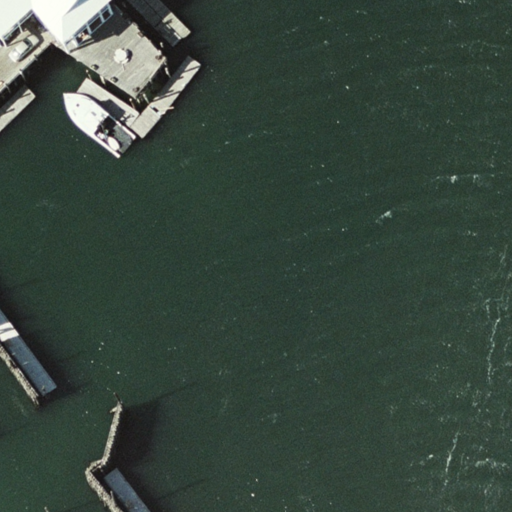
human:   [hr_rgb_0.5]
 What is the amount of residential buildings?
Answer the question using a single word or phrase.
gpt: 1

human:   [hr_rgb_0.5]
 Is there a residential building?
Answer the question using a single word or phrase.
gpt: yes

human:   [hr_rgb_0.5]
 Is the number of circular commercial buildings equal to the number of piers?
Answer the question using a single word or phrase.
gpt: no

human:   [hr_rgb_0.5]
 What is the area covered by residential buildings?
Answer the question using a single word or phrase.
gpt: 47m2

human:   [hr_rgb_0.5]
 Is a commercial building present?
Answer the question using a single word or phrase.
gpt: no

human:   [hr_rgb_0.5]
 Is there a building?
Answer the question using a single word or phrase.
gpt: yes

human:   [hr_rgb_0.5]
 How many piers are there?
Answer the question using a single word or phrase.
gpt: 1

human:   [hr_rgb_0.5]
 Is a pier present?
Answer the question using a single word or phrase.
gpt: yes

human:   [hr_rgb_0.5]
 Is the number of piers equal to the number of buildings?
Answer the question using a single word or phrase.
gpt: yes

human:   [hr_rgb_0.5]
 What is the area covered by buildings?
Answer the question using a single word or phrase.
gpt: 47m2

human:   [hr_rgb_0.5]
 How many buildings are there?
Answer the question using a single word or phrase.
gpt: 1

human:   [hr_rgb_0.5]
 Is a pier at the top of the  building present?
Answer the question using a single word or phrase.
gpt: no

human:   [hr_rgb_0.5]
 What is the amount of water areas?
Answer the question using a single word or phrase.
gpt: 0

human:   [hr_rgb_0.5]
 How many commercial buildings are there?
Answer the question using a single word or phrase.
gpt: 0

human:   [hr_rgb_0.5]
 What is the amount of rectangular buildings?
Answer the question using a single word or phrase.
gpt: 1

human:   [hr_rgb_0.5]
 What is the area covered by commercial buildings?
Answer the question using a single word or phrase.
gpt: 0m2

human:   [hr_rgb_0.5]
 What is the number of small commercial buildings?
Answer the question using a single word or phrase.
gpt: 0

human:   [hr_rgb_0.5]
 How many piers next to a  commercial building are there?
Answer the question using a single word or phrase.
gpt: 0

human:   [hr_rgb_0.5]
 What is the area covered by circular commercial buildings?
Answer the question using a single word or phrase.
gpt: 0m2

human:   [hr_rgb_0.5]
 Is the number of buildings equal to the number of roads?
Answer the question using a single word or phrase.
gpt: no

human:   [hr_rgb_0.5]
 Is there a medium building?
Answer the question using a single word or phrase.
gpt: no

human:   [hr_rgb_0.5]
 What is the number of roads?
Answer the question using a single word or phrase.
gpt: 0

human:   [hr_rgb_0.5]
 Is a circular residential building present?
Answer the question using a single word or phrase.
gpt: no

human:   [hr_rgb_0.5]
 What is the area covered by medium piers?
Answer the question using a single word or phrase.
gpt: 0m2

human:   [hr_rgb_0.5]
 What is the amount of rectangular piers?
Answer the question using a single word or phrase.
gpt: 0

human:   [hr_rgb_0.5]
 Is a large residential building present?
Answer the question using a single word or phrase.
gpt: no

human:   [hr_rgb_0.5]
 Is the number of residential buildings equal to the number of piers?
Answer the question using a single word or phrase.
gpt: yes

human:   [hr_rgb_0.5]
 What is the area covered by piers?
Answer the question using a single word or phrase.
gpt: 5761m2

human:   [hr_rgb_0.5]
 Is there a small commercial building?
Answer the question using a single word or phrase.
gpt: no

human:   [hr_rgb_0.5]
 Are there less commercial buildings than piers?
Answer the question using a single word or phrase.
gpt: yes

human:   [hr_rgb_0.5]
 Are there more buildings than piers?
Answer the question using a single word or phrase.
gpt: no

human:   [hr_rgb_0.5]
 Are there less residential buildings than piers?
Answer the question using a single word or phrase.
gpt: no

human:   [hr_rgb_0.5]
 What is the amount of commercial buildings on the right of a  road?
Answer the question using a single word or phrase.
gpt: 0

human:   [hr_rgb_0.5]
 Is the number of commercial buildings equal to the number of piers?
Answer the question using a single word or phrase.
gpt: no

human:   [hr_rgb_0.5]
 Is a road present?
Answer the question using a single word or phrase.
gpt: no

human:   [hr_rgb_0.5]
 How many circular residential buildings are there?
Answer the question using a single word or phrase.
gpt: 0

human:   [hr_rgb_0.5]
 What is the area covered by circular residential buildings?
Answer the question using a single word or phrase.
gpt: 0m2

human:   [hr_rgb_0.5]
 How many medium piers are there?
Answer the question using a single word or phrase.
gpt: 0

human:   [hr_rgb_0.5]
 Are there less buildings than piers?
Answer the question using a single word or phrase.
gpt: no

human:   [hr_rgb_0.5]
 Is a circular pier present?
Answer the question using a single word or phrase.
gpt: no

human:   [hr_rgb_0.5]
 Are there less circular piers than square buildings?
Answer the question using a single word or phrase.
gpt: no

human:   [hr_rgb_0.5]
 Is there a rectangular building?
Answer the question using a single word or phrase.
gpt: yes

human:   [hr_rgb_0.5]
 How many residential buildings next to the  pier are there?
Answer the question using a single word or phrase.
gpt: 1

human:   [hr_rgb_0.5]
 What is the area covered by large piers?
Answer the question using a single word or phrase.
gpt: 5761m2

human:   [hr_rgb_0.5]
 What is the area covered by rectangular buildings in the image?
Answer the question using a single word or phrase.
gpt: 47m2

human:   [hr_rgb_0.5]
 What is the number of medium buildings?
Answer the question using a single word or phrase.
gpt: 0

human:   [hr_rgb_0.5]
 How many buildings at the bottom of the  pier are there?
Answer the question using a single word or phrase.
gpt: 1

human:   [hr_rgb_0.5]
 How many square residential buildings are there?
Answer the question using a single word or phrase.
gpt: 0

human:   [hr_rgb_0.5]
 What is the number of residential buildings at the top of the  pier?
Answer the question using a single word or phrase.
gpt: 0

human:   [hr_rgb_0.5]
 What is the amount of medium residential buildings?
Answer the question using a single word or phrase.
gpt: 0

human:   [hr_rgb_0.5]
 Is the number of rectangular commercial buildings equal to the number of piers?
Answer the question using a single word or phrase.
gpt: no

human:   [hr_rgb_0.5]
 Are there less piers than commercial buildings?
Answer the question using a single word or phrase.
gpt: no

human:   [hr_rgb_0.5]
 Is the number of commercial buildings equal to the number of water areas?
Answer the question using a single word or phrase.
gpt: yes

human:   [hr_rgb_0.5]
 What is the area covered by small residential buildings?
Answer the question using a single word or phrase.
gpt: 47m2

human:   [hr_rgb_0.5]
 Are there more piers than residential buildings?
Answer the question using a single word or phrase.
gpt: no

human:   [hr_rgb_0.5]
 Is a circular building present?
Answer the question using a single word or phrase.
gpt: no

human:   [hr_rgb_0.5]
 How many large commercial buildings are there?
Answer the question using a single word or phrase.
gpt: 0

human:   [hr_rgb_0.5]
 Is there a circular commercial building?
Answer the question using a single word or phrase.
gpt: no

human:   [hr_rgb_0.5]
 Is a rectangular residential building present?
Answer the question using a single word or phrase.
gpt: yes

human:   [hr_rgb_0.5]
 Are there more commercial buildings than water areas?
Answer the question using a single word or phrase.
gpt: no

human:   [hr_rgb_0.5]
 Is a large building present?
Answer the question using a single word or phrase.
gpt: no

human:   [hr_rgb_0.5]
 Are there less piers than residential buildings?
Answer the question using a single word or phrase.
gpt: no

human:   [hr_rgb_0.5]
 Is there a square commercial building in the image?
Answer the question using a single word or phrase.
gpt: no

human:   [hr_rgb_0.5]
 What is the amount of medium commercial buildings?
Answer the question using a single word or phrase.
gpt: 0